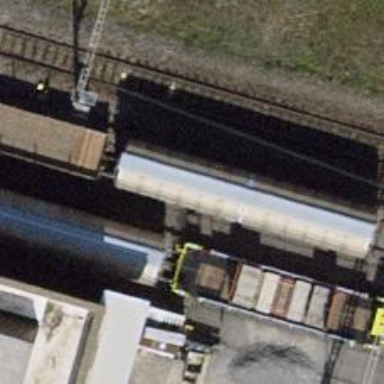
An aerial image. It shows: Railway yard.